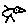
Label: bird